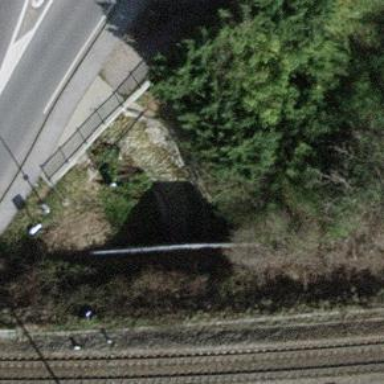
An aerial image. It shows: Tunnel.